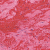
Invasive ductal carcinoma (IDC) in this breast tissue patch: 0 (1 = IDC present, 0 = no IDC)